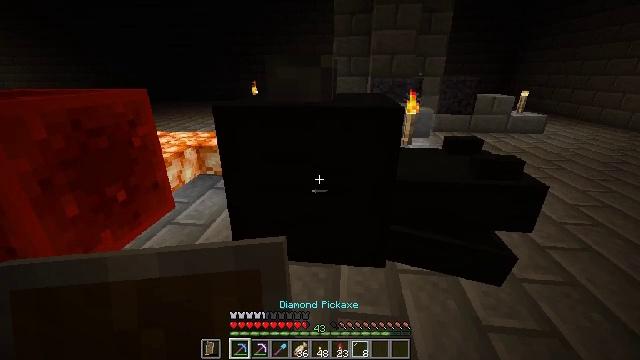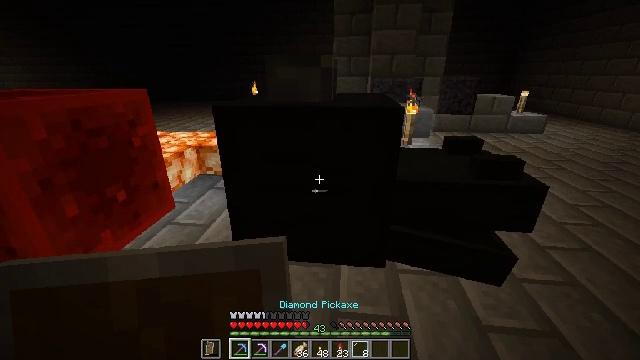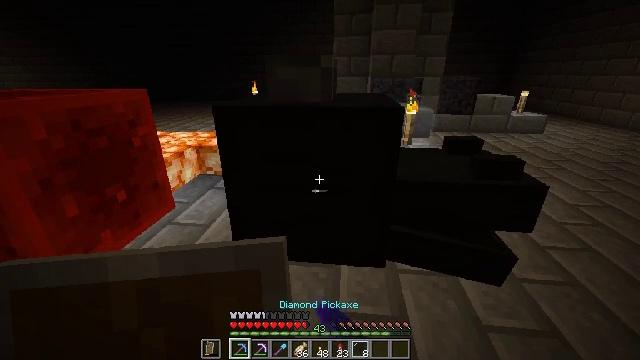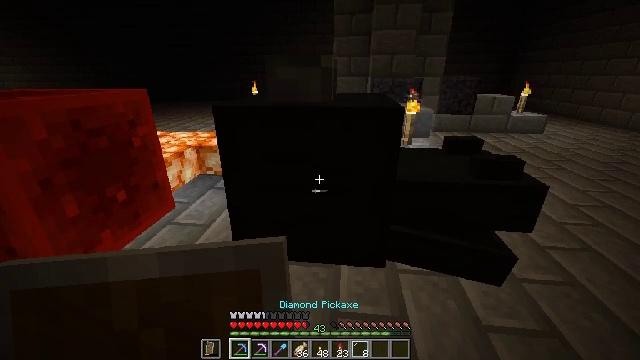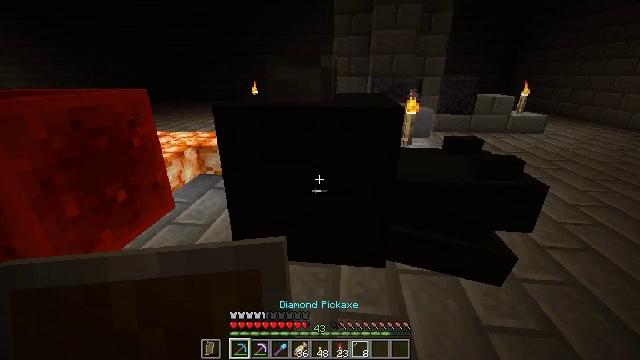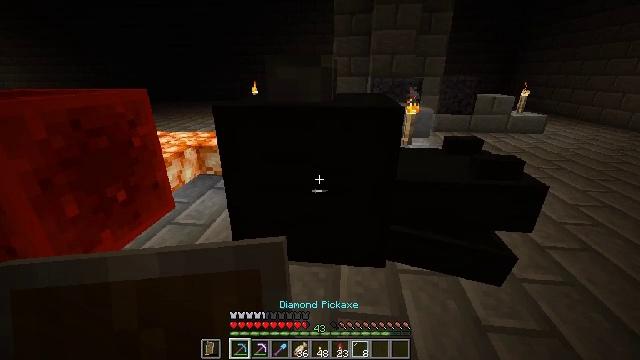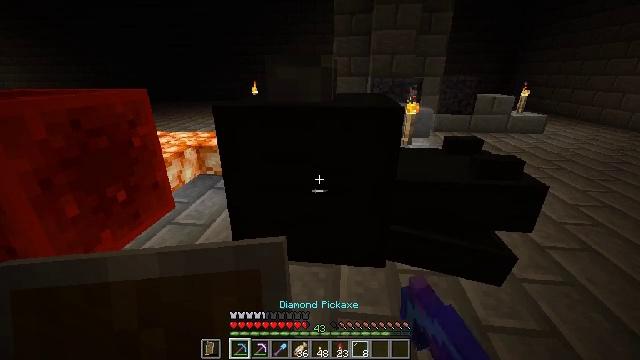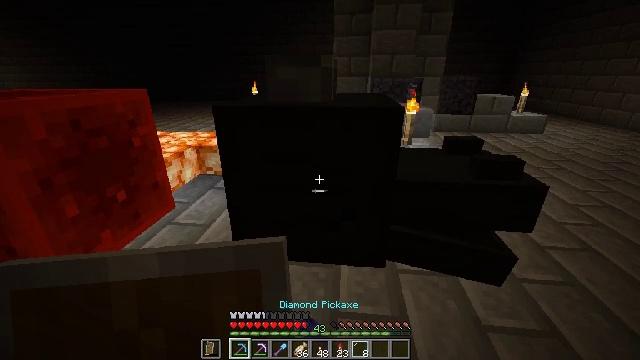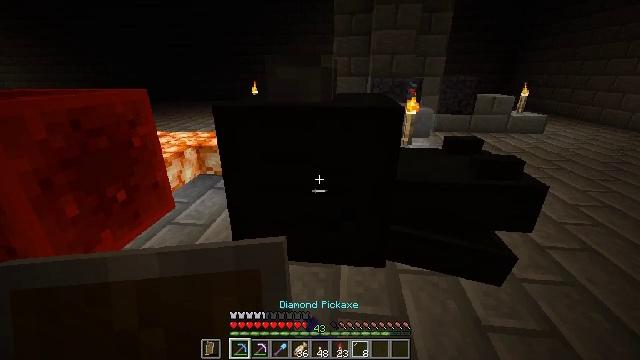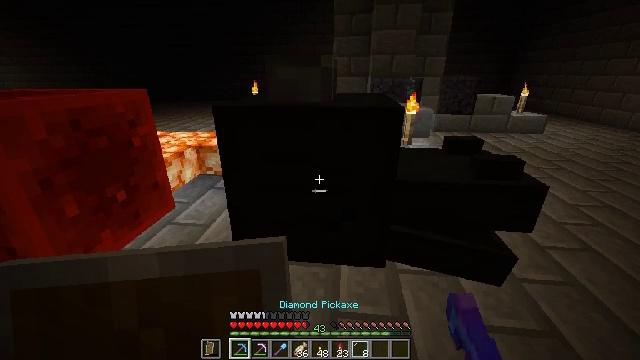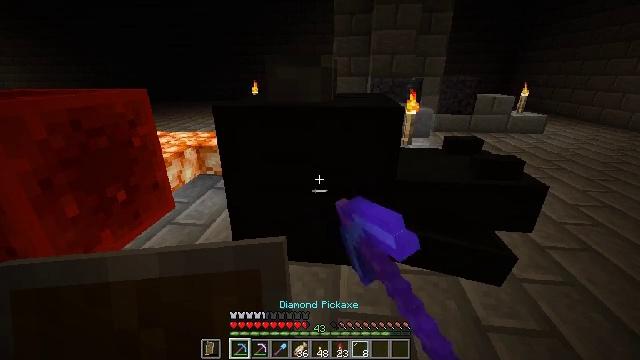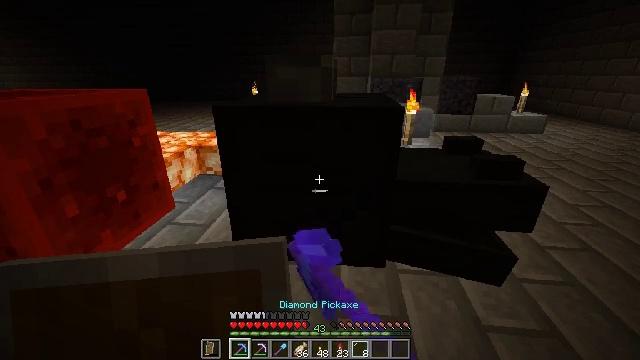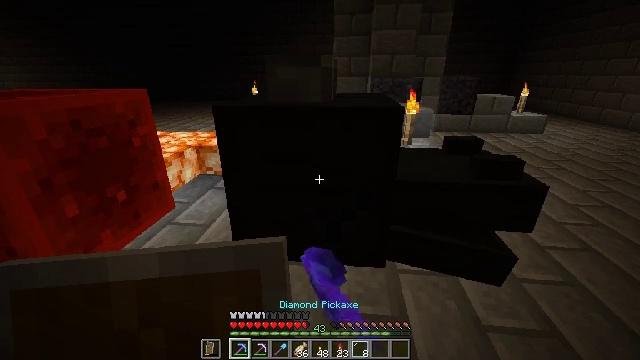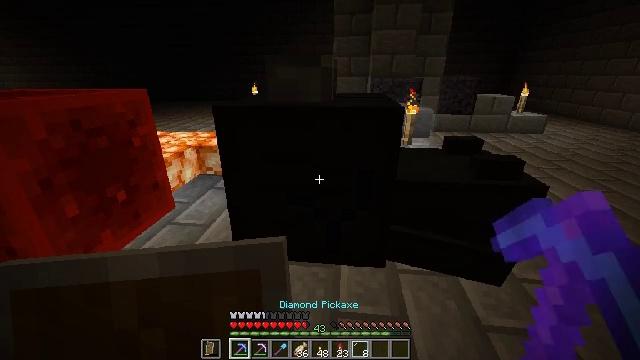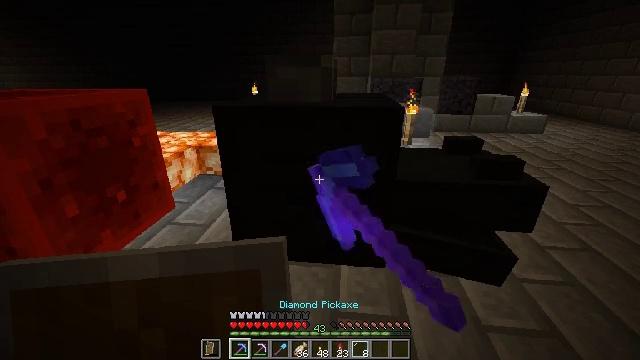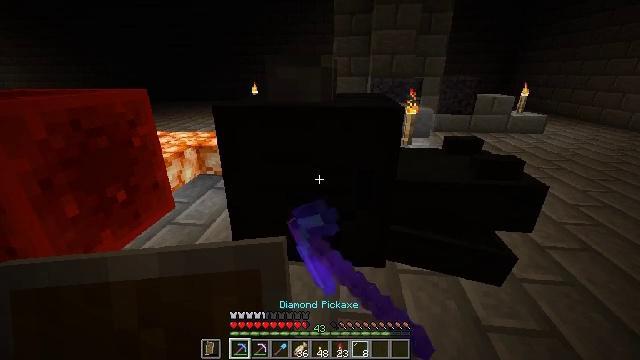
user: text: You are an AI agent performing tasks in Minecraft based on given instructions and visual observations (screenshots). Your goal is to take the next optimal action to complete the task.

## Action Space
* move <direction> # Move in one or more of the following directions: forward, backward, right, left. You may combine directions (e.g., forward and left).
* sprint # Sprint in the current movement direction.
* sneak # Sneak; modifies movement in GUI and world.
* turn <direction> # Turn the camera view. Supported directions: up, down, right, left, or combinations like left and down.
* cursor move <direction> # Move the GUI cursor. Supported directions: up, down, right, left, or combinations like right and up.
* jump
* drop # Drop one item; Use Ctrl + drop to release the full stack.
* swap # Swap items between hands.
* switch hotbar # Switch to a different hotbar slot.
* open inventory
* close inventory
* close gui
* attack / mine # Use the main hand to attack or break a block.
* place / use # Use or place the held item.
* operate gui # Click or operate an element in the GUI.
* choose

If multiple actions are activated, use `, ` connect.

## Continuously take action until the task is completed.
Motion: motion action
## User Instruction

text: Mine the dragon head from a wall.
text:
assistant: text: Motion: attack / mine
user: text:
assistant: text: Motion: attack / mine
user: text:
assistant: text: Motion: attack / mine
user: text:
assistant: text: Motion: attack / mine
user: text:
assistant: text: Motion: attack / mine
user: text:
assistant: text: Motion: attack / mine
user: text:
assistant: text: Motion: attack / mine
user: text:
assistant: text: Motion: attack / mine
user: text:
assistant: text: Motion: attack / mine
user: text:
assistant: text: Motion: attack / mine
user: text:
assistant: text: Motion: attack / mine
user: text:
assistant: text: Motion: attack / mine
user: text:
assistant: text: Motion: attack / mine
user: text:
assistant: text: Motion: attack / mine
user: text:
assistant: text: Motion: attack / mine
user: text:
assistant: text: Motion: attack / mine
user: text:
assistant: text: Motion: attack / mine
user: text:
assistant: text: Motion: attack / mine
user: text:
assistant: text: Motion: attack / mine
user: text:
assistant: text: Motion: attack / mine
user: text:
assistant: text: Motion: attack / mine
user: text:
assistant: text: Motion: attack / mine
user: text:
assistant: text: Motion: attack / mine
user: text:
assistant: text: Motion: attack / mine
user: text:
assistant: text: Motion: attack / mine
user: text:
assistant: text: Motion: attack / mine
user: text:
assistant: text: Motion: attack / mine
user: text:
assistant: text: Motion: attack / mine
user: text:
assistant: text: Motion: attack / mine
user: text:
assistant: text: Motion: attack / mine